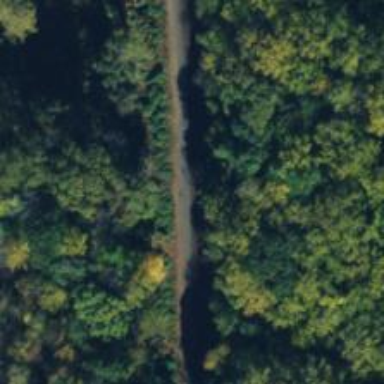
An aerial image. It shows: Railway track.